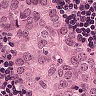
Metastatic tissue present: yes